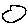
Label: circle